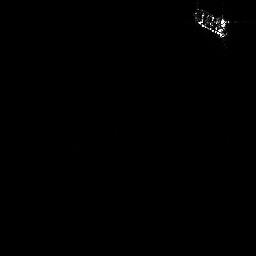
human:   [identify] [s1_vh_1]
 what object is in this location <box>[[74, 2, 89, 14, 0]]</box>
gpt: <ref>1 medium ship at the top right</ref>